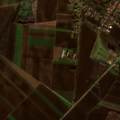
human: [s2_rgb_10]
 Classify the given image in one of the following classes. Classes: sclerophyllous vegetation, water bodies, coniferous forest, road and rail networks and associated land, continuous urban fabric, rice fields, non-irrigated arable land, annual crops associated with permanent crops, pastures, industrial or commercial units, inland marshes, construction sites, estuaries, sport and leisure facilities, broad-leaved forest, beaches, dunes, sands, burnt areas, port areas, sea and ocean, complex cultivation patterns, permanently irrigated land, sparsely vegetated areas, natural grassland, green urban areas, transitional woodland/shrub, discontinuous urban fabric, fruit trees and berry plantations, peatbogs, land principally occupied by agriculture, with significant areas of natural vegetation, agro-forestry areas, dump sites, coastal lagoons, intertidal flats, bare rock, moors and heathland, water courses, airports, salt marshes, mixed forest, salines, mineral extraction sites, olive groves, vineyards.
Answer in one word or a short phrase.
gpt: discontinuous urban fabric, non-irrigated arable land, complex cultivation patterns, land principally occupied by agriculture, with significant areas of natural vegetation